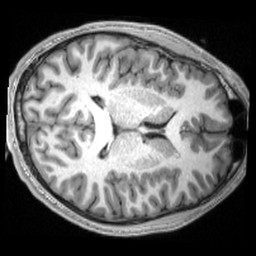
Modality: T1w
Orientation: axial
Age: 18
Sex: male
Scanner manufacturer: siemens
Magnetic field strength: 3 T
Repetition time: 2.53 s
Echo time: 0.00169 s